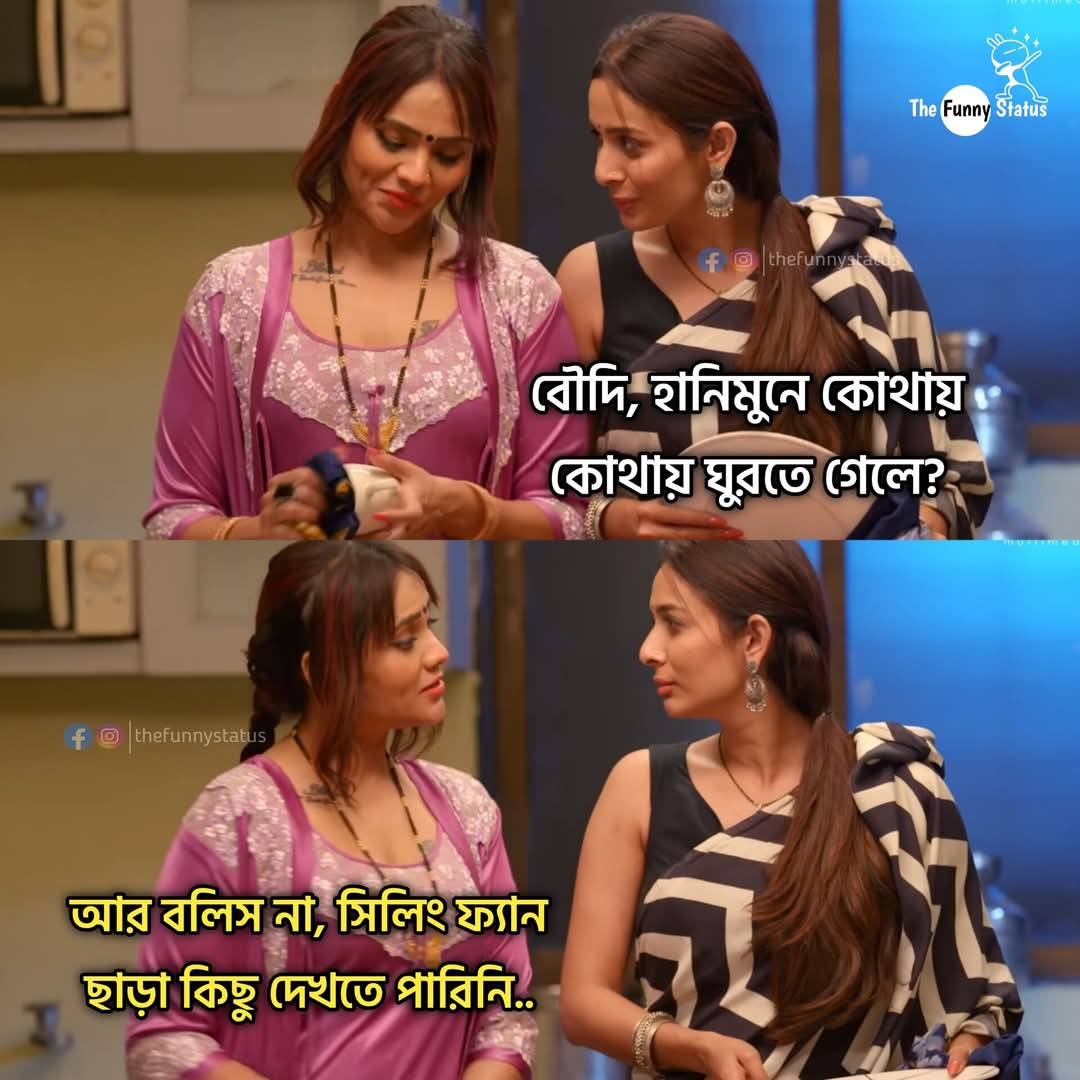
Text: বৌদি, হানিমুনে কোথায় কোথায় ঘুরতে গেলে?
আর বলিস না, সিলিং ফ্যান ছাড়া কিছু দেখতে পারিনি..
Label: Non Hate